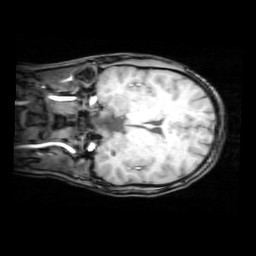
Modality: T1w
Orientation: coronal
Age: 20
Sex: female
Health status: healthy
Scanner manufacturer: philips
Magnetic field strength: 3 T
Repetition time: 0.012 s
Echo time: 0.0037 s